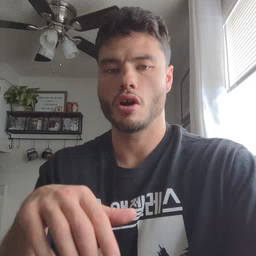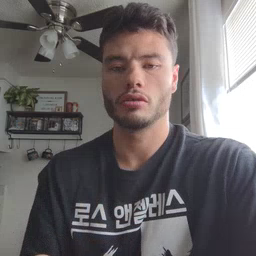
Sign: giraffe